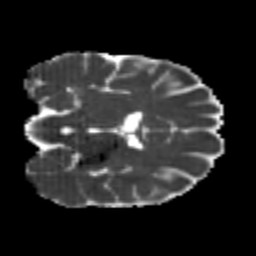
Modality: MD
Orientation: coronal
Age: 25
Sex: male
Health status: healthy
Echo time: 0.074 s